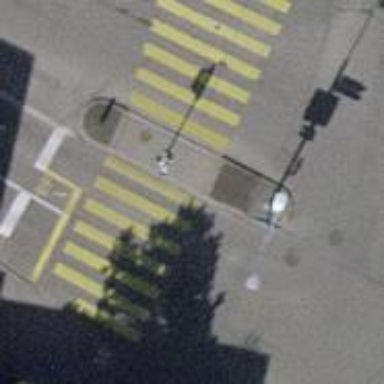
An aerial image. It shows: Tertiary road with asphalt surface. There is separate sidewalk and designated cycle lane on the left side.